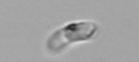
Label: Guinardia_striata